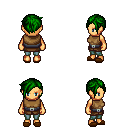
a pixel art fantasy rpg character, female body template, human, tanned skin, leather chest armor, teal pants, green pixie cut hairstyle, brown slippers, four views (front, back, left, right), 2x2 character sprite sheet, small pixel art, hard edges, no anti-aliasing